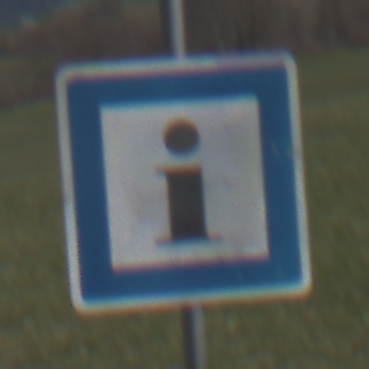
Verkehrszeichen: Informationsstelle
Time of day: MorningAfternoon
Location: Outdoor (Nature)
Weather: PartlyCloudy
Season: NotSpecified
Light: Natural